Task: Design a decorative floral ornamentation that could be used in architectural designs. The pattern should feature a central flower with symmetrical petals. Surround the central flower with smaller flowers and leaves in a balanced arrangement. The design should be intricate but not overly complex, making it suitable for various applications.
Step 130:
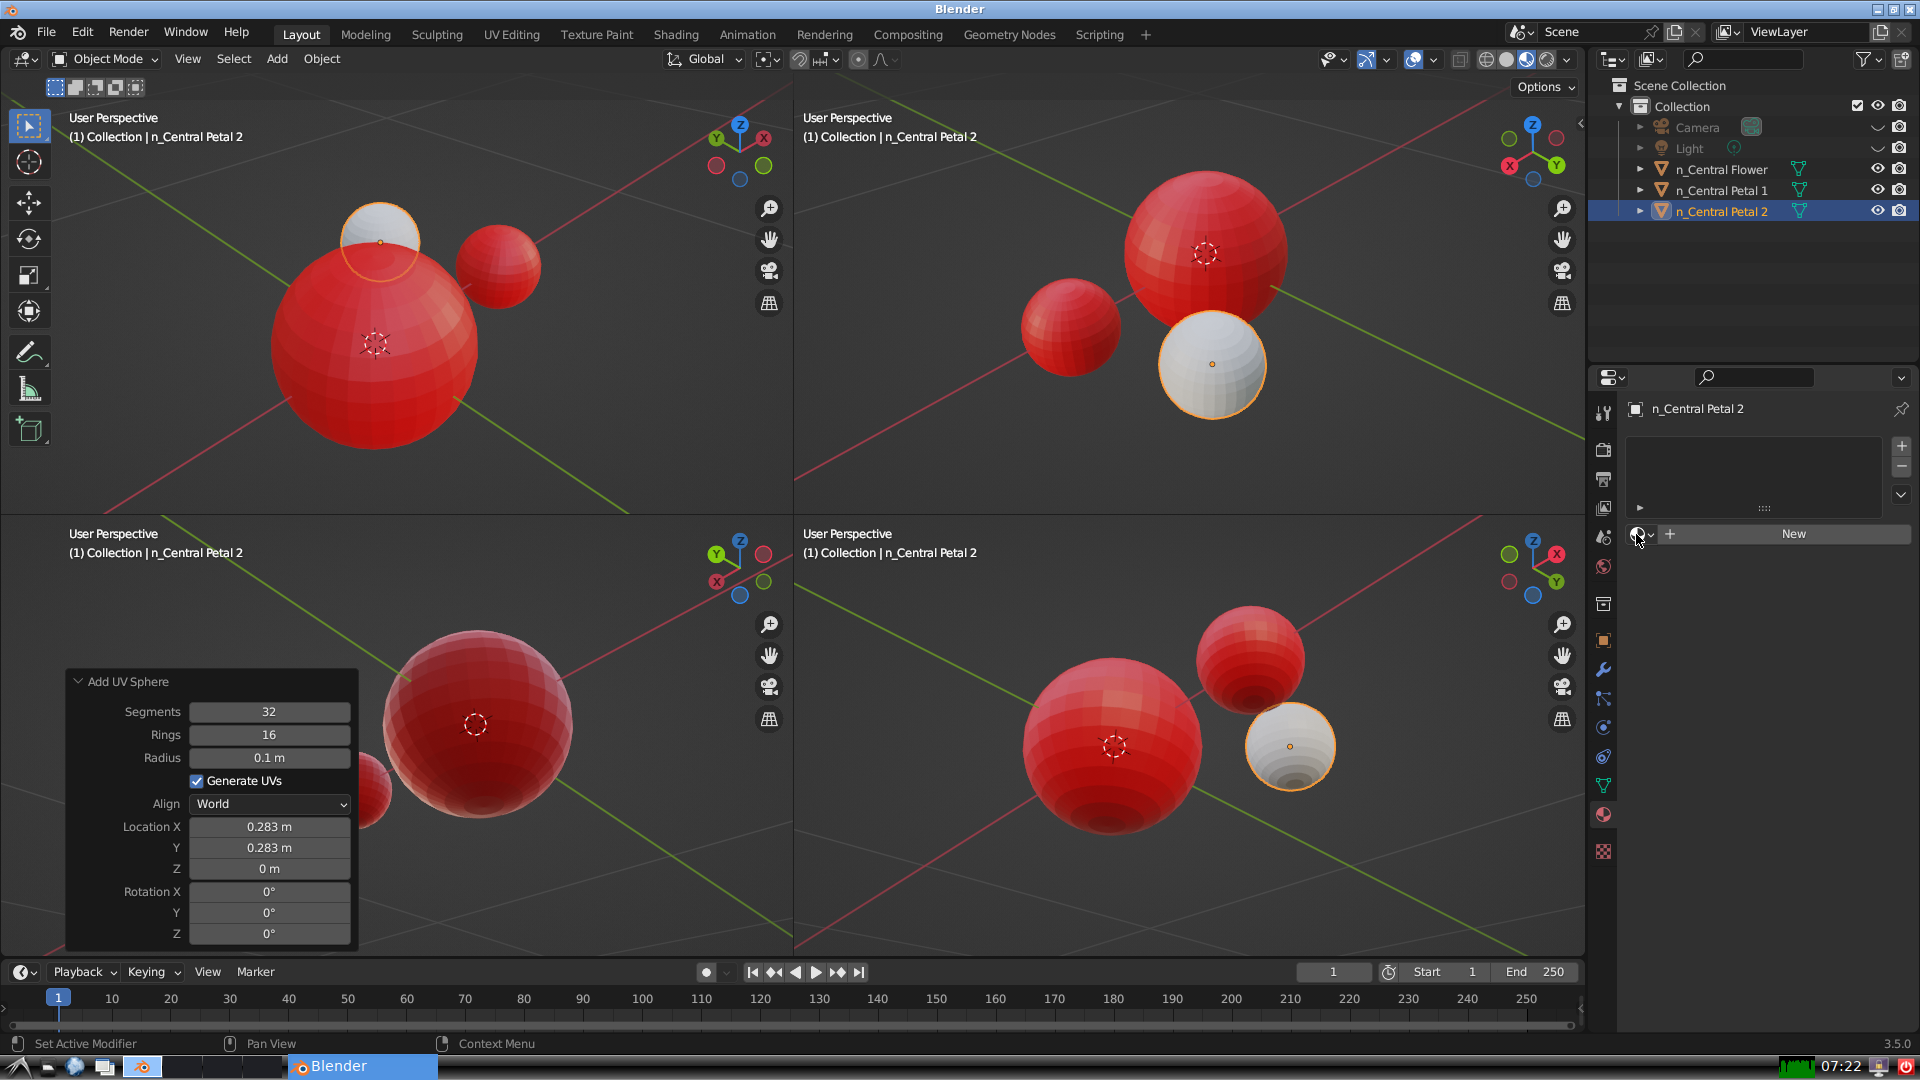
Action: click: no